Field crop: maize
Growth stage: 2
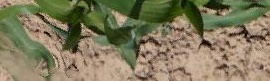
Species: maize